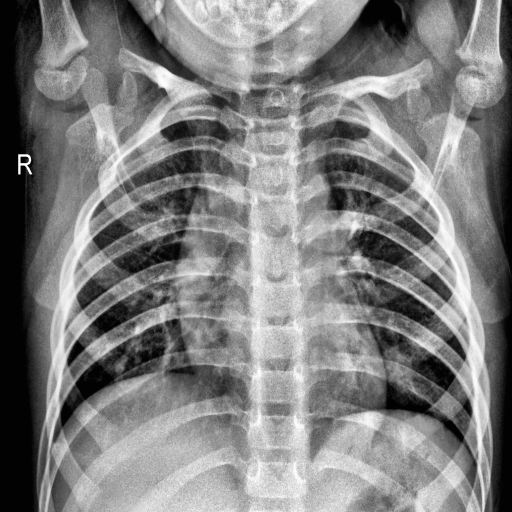
Finding: NORMAL